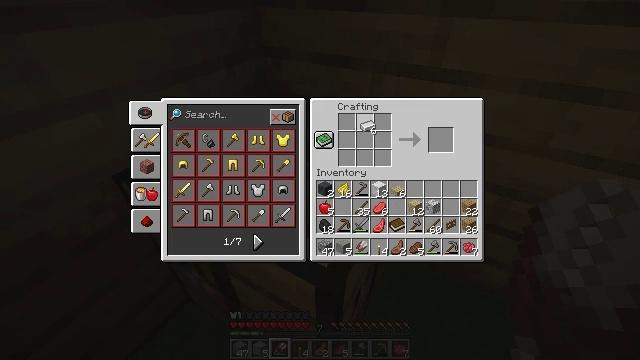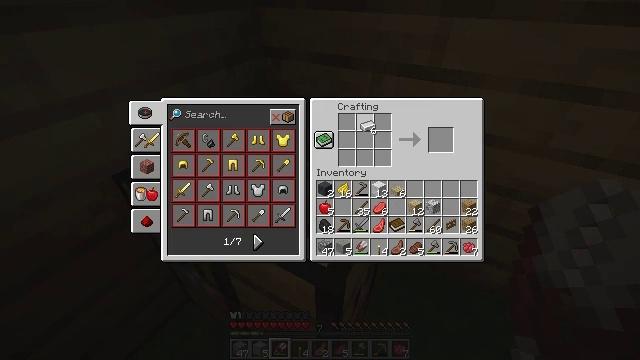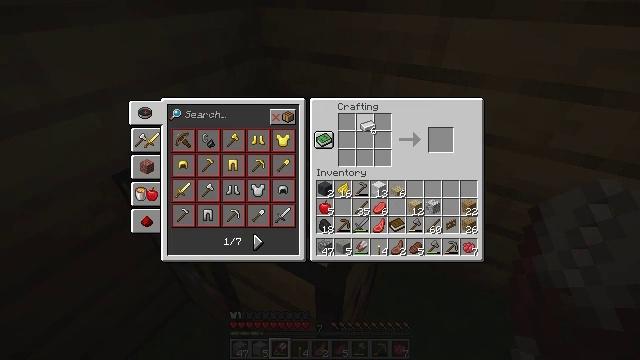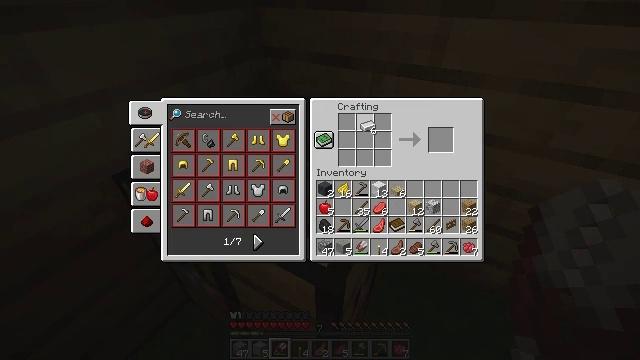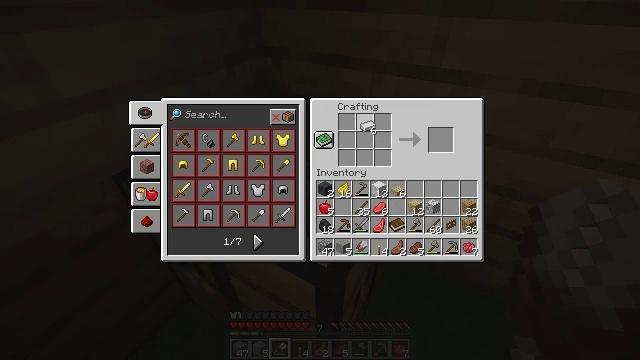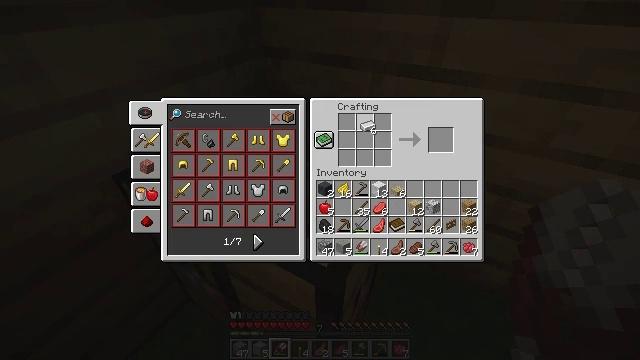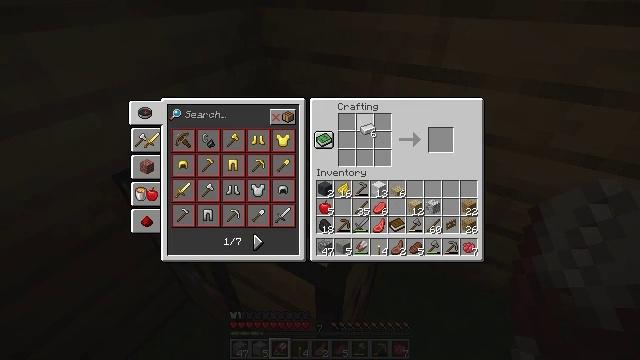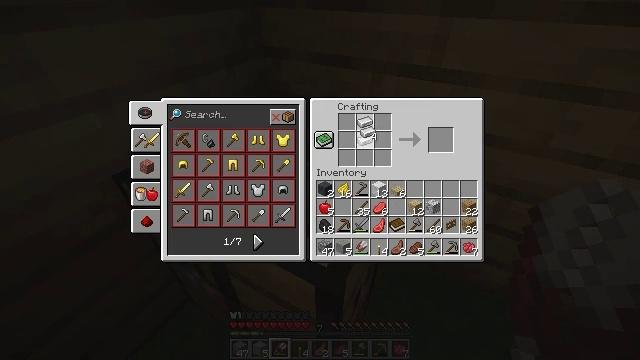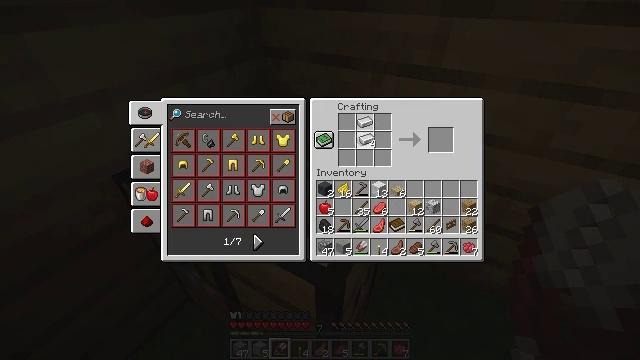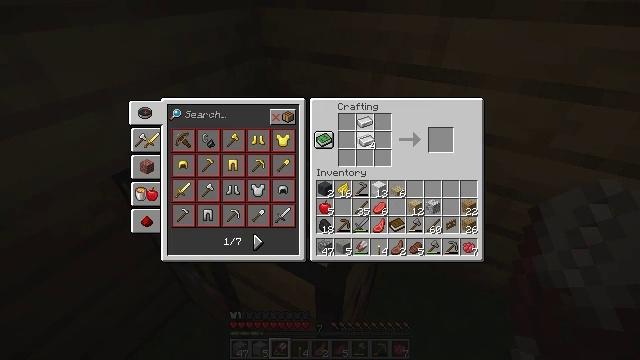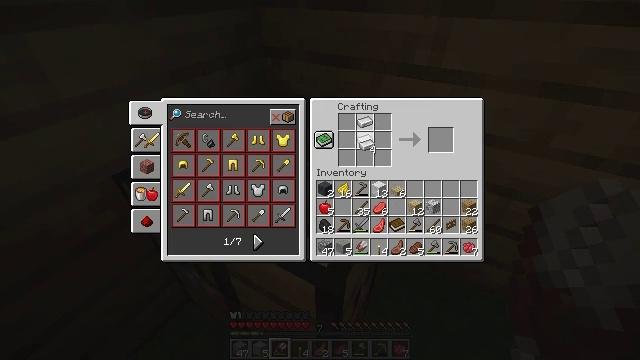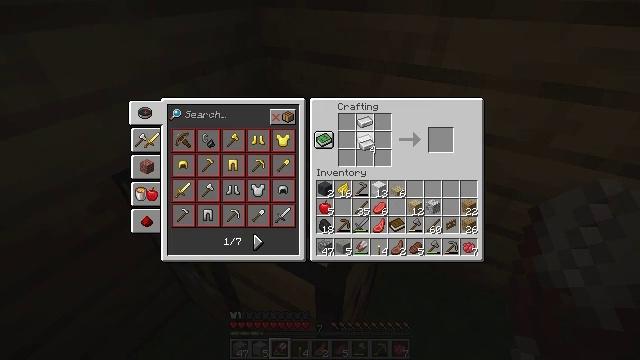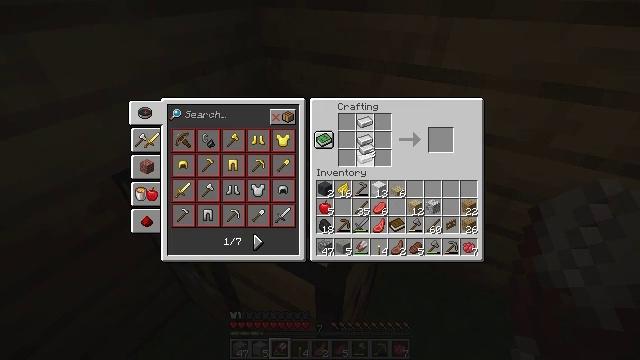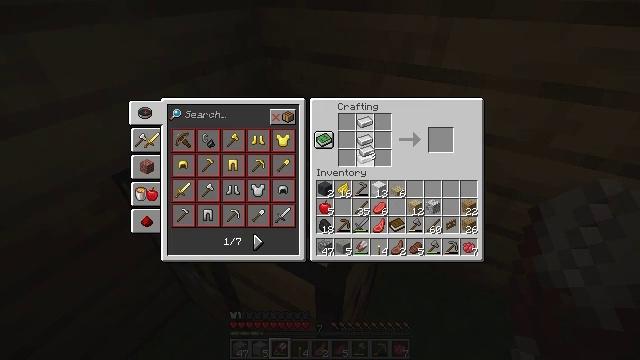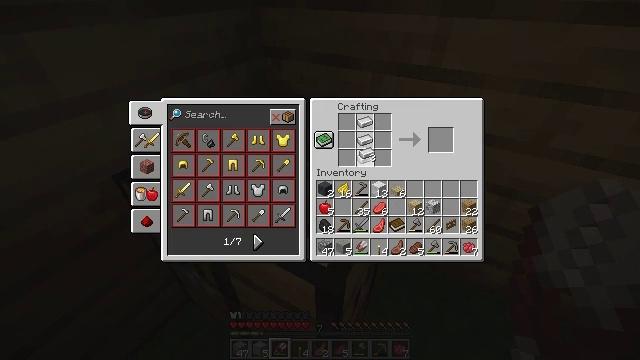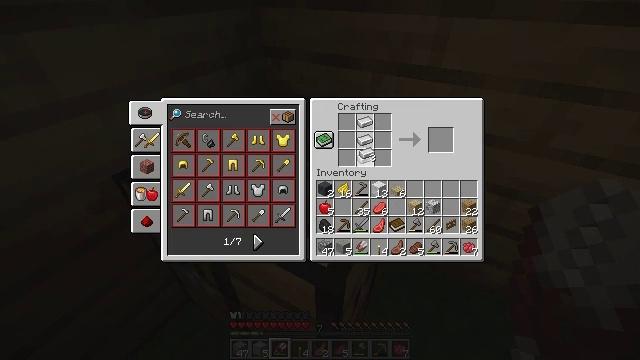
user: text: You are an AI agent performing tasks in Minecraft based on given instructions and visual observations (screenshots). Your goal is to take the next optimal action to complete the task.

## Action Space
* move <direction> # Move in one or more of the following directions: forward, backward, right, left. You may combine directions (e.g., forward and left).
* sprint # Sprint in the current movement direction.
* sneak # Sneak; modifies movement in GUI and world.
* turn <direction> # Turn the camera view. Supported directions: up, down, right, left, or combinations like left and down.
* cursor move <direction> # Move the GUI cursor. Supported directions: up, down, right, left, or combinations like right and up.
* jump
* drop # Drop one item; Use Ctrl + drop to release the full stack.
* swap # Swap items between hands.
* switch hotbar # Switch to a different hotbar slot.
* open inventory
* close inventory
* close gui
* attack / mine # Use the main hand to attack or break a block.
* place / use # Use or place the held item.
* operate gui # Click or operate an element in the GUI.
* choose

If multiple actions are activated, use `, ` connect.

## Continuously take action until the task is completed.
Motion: motion action
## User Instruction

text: Open the crafting table to make an iron door with iron ingots.
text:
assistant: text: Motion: no_op
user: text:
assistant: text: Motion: choose
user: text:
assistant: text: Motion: choose
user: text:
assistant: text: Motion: choose
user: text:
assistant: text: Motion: choose
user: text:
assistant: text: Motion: choose
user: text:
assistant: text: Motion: choose
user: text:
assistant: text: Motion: choose
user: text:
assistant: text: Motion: choose
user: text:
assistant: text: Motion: choose
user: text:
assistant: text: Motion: choose
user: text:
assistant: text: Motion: choose
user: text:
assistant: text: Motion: choose
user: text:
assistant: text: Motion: choose
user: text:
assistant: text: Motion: choose
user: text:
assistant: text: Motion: choose
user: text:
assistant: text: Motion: choose
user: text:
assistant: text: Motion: choose
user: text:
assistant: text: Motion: choose
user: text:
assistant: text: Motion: choose
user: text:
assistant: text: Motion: choose
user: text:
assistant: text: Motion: choose
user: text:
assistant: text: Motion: choose
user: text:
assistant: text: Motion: no_op
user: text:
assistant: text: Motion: no_op
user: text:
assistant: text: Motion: no_op
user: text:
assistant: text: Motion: no_op
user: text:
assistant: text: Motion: no_op
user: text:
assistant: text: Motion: no_op
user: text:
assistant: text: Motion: no_op